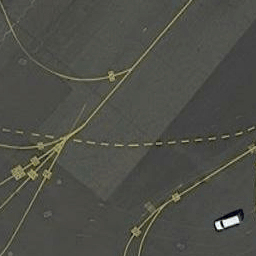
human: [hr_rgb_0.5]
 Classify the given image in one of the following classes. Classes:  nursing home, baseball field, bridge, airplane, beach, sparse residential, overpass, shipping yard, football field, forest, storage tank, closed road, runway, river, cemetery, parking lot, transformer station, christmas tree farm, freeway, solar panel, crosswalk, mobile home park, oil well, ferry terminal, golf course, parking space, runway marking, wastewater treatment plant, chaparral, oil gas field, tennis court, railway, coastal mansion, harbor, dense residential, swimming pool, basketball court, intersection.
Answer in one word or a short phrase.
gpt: runway marking